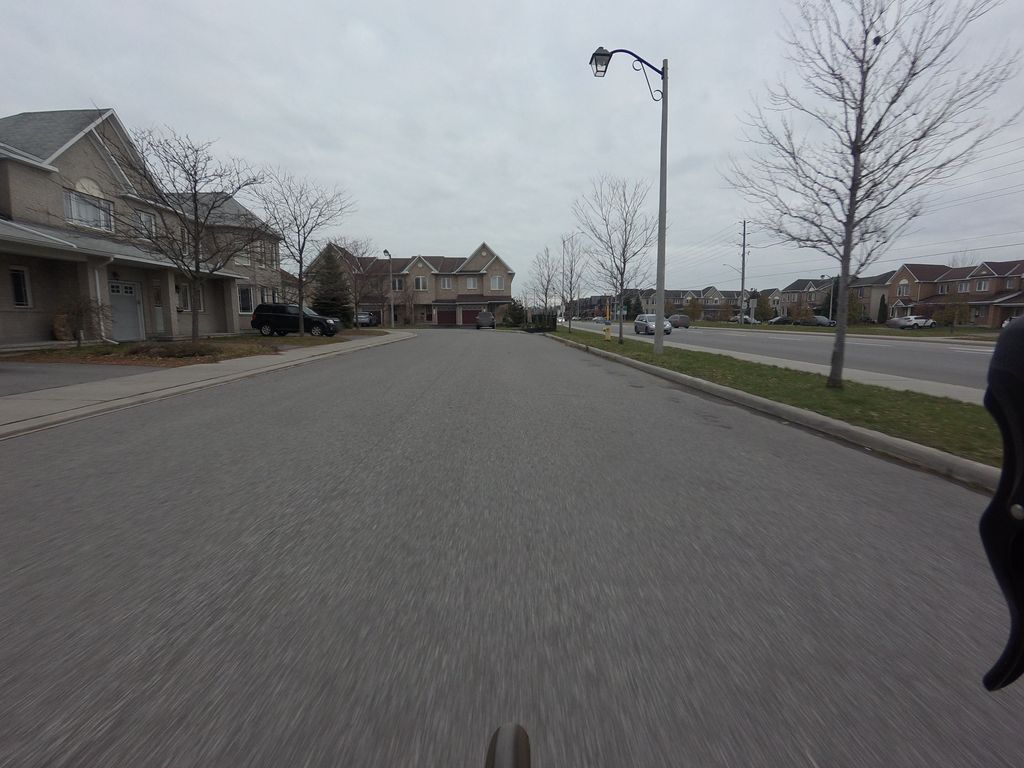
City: ottawa-gatineau